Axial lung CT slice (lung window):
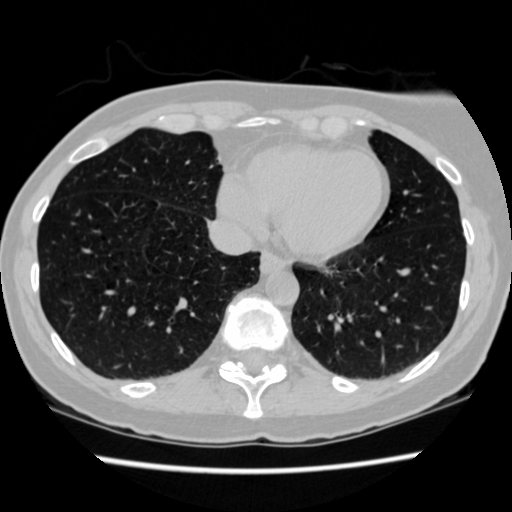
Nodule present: no